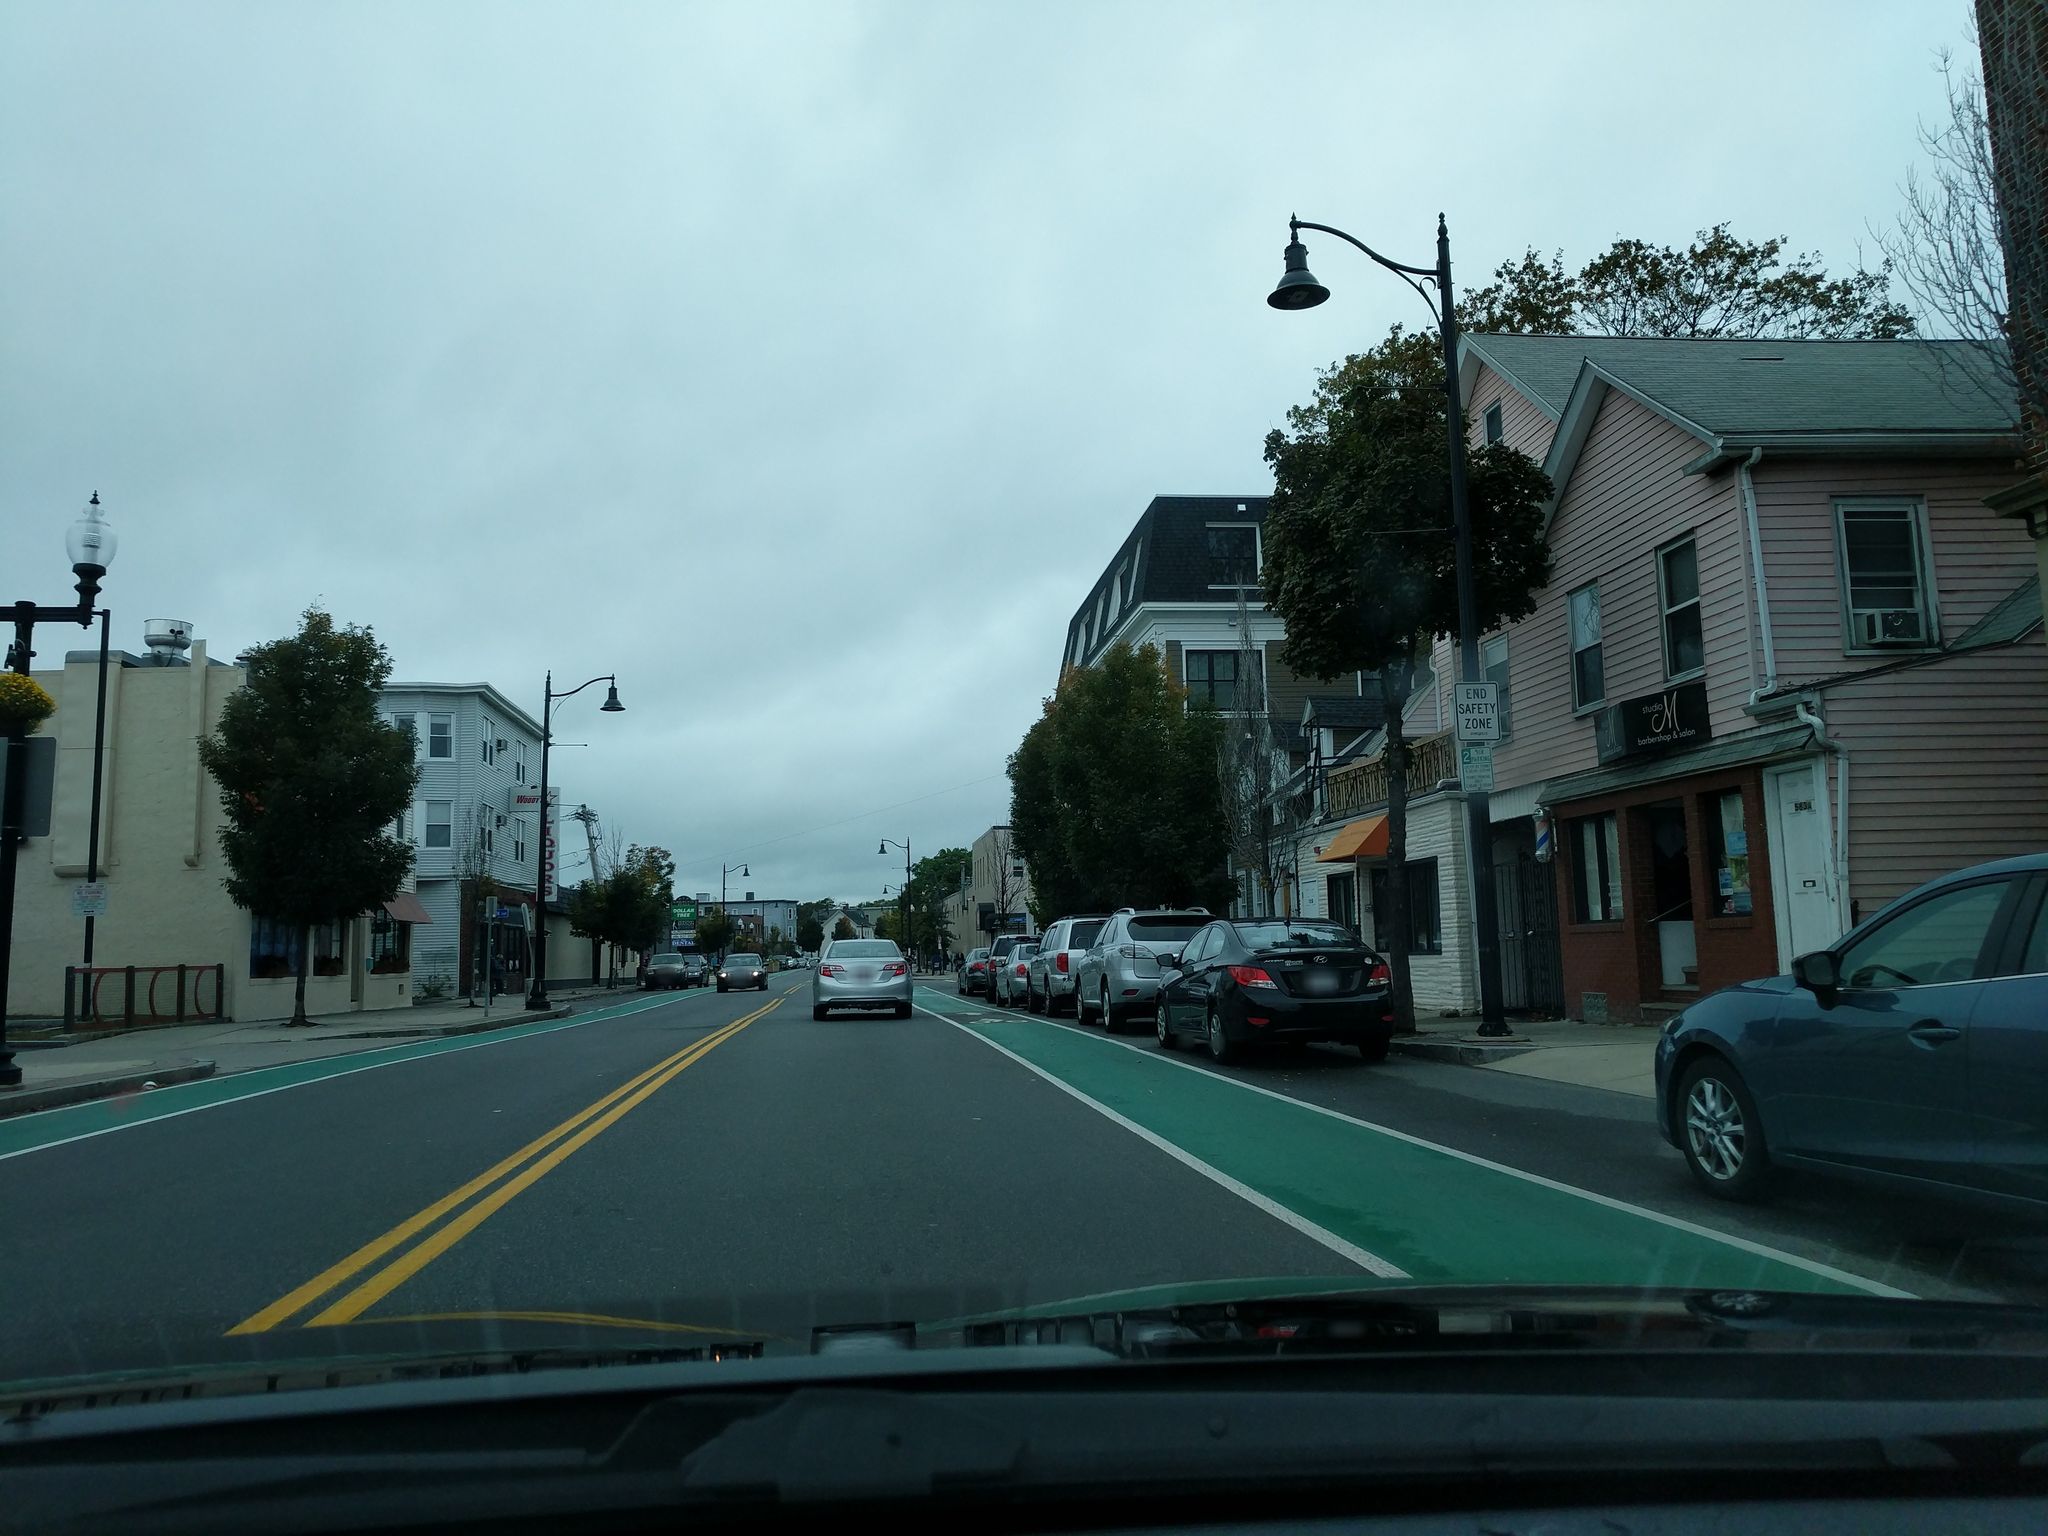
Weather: cloudy
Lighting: day
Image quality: good
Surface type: driving surface
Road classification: footway
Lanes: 2
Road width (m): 19.8
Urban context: urban centre
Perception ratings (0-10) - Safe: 3.22, Lively: 9.12, Beautiful: 5.23, Boring: 2.76, Depressing: 3.39, Wealthy: 1.93